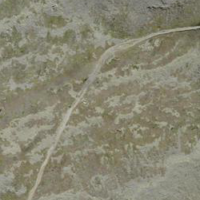
EUNIS habitat code: 31
Species observed at this site:
Kalmia procumbens
Silene acaulis